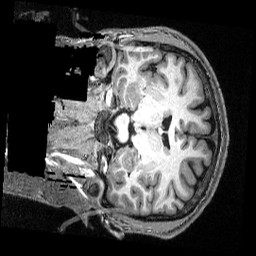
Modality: T1w
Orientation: coronal
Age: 24
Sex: male
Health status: ill
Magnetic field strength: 3 T
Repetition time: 2.53 s
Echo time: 0.00331 s